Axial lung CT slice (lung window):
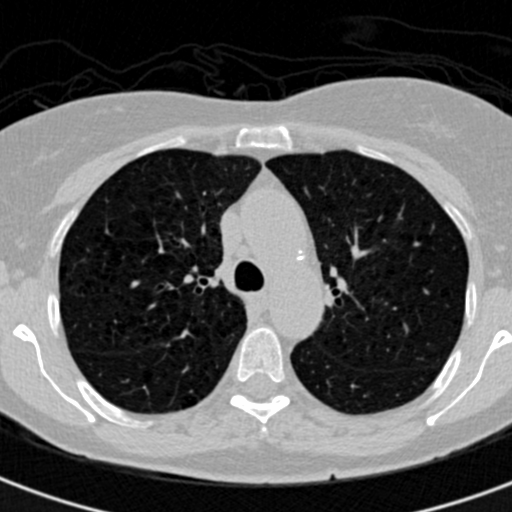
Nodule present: no